Brain MRI, t2w sequence, axial 2D slice.
Patient: age 29, sex M, weight 90 kg, height 1.9 m
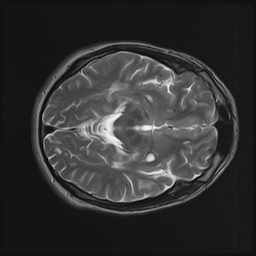